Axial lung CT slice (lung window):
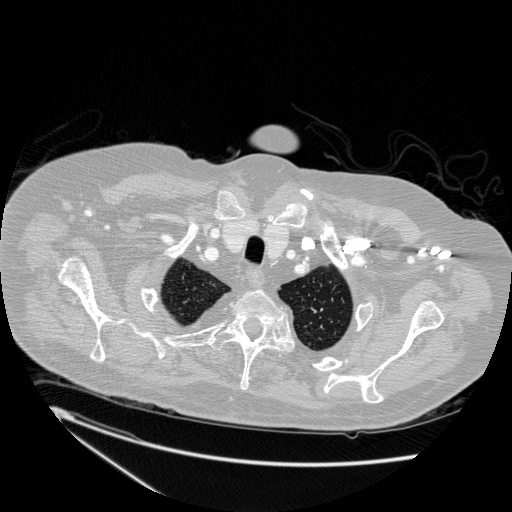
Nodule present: no